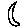
Label: moon